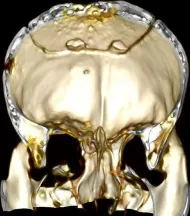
3D reconstruction image. Illustrated normal skull contour with a solid fusion of the graft to the skull.
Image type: radiology (ct)